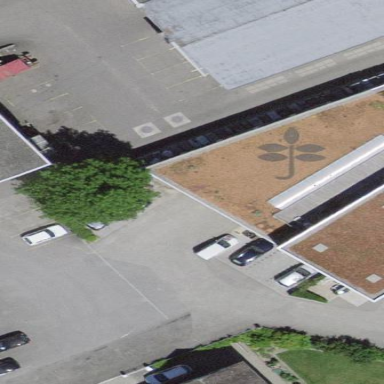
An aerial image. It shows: Commercial building.